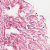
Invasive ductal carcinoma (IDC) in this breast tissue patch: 0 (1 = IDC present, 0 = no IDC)